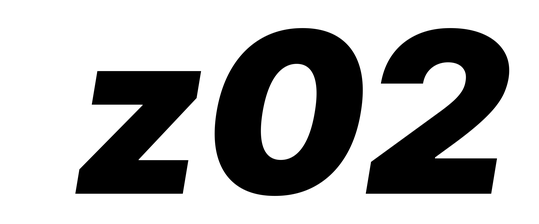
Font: Inter-Italic_Black_Italic